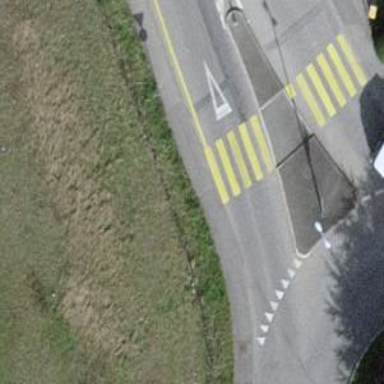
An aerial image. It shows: Uncontrolled zebra crossing on the road.